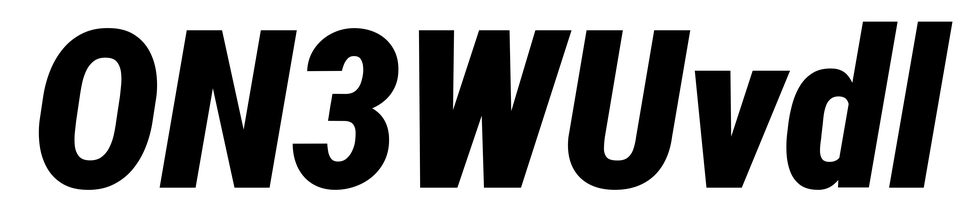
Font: Roboto-Italic_Condensed_Black_Italic